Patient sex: F
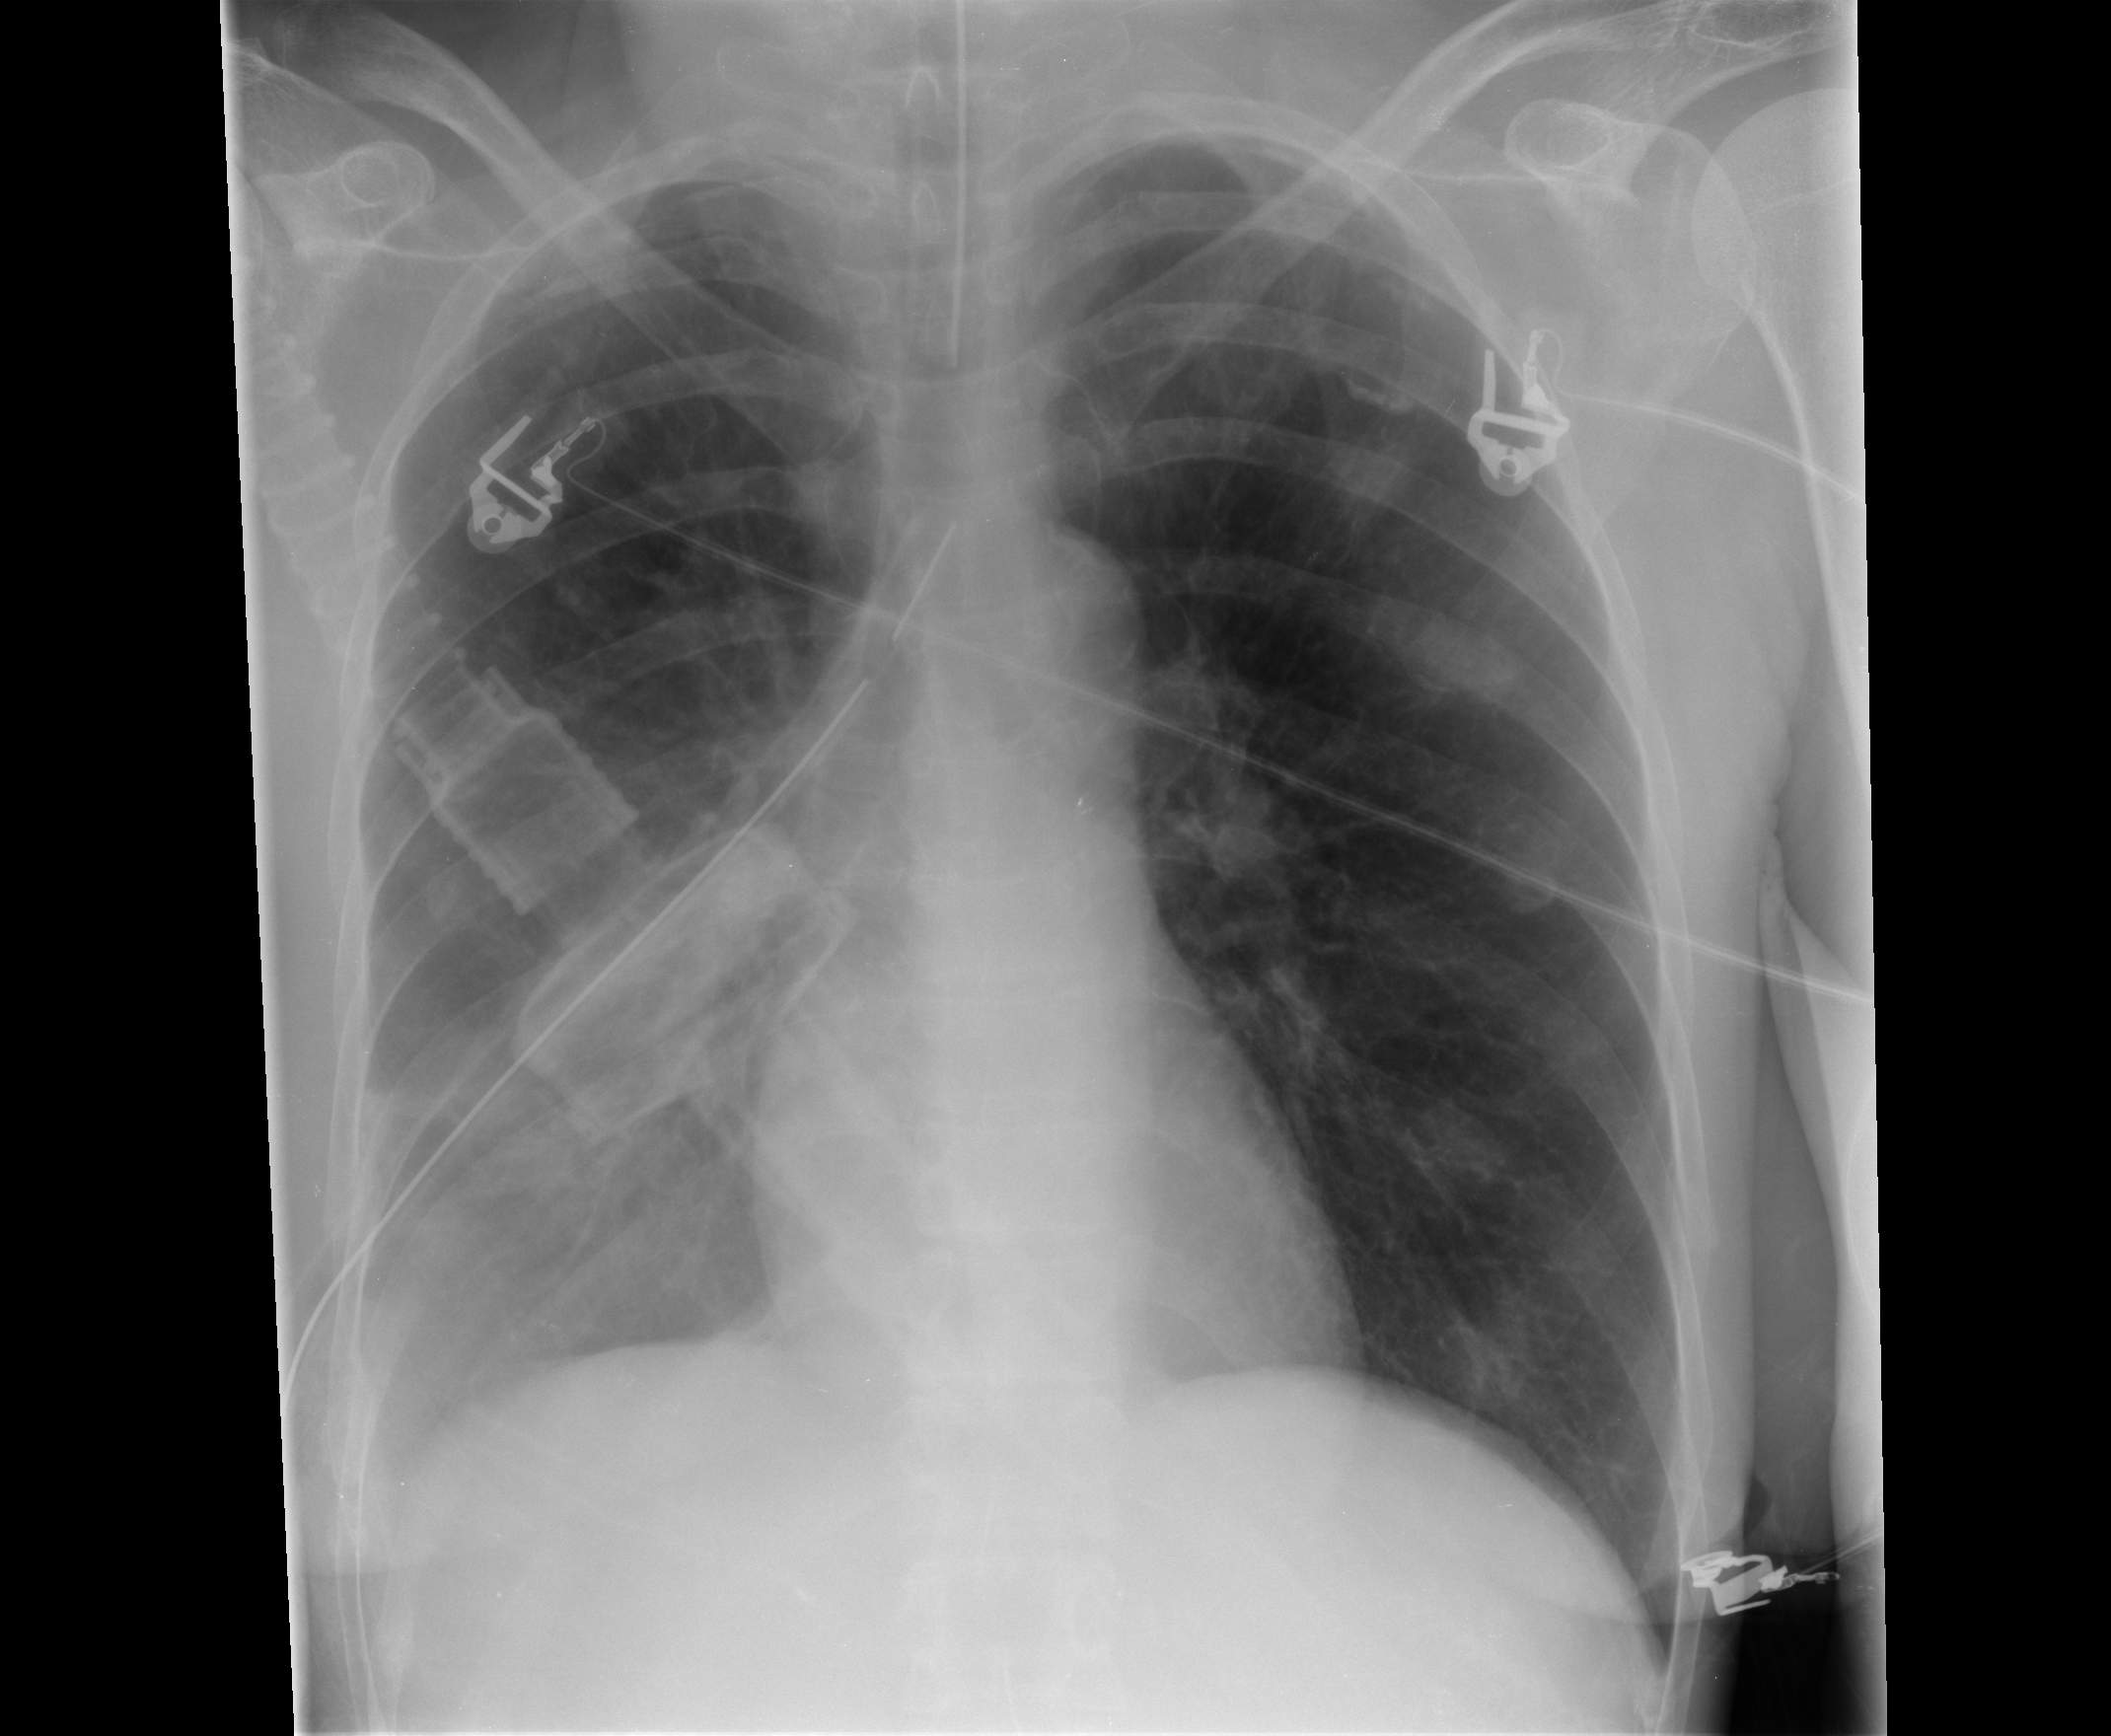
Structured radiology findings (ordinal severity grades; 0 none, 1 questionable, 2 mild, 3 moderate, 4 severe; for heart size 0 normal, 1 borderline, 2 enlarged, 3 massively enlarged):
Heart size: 0
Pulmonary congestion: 0
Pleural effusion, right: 2
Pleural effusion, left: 0
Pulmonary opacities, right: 0
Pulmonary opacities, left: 0
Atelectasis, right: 2
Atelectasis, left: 0